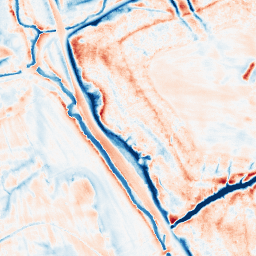
Category: classical
Decomposition family: gaussian
Decomposition parameters: sigma: 5
Upsampling method: lanczos
Upsampling parameters: scale: 4
Upsampling scale: 4